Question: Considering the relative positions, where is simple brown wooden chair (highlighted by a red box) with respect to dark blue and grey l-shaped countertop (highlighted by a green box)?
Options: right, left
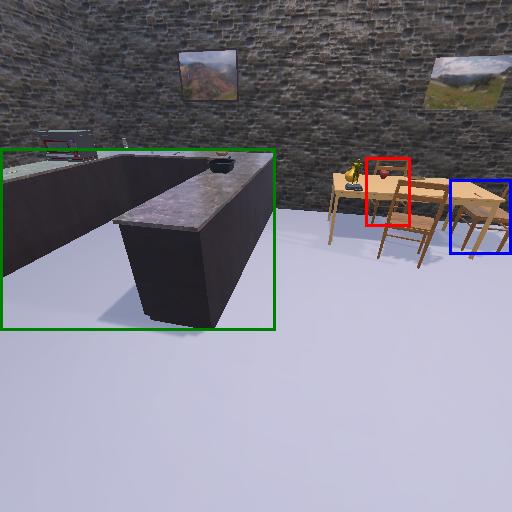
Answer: right